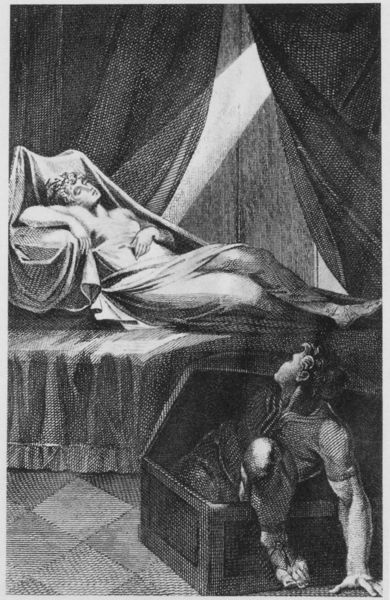
Titel: Iachimo verläßt die Truhe, um sich der schlafenden Imogen zu nähern
Künstler: Johann Heinrich Füssli
Schlagwörter: dunkel, fuß, mann, nackt, schlaf, frau, licht, vorhang, sonne, boden, liegen, schlafen, schlafend, schlafende, sonnenlicht, vorhänge, bett, biden, liegend, truhe, deckel, lichtstrahl, sonnenstrahl, geheimnis, kiste, liege, versteck, fantasie, schläft, mannn, einbruch, eindringling, schalfend, lichstrahl, kommt aus kiste, dipolisch